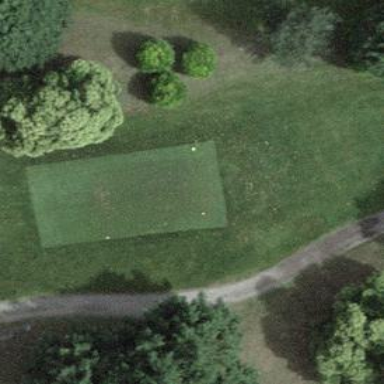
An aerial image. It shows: Golf tee on grassy land.